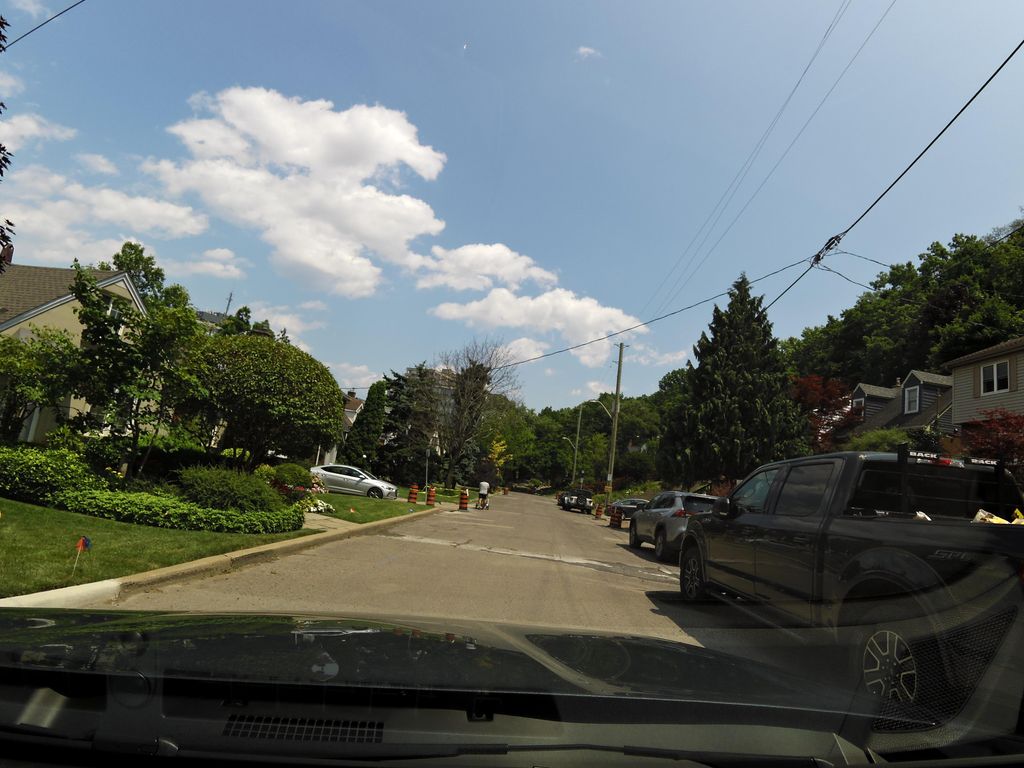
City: hamilton